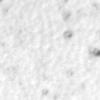
Label: no_change